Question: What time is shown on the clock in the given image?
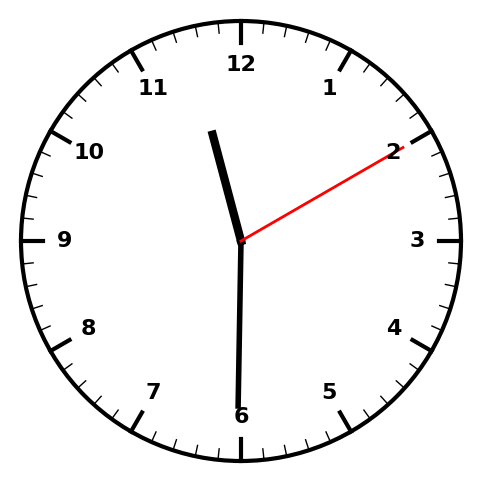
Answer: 11:30:10